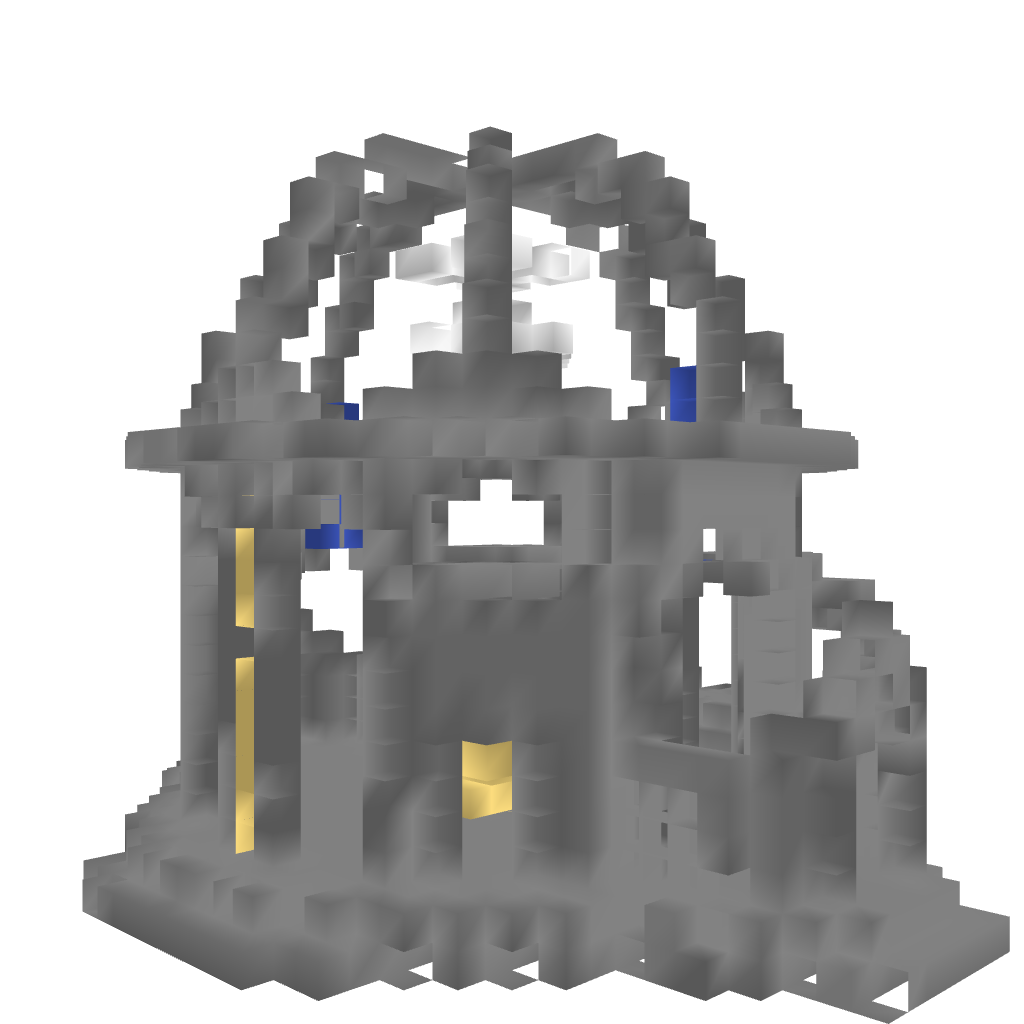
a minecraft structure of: Farstrider enclave bad low quality